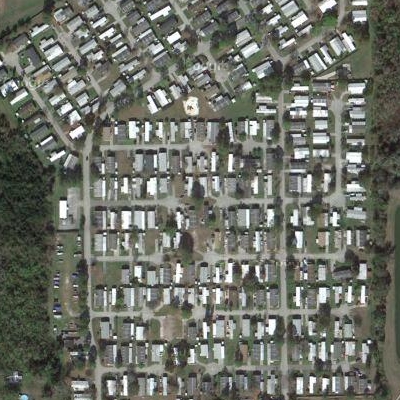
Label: Resident